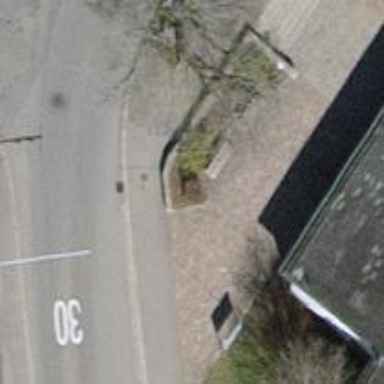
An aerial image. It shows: Bench.